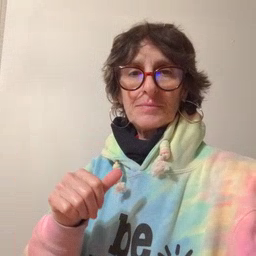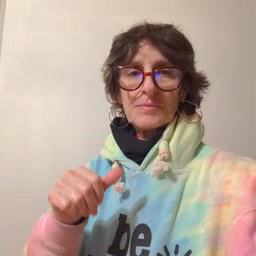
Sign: yesterday